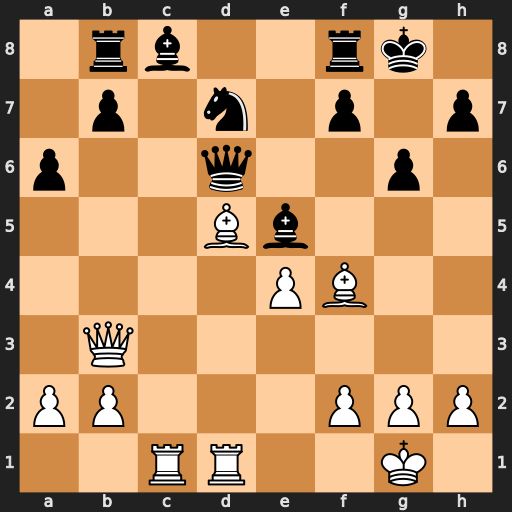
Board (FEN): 1rb2rk1/1p1n1p1p/p2q2p1/3Bb3/4PB2/1Q6/PP3PPP/2RR2K1
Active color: w
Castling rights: -
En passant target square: -
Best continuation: Bxf7+ Rxf7 Rxd6